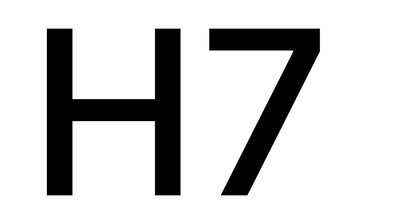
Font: Inter_Medium